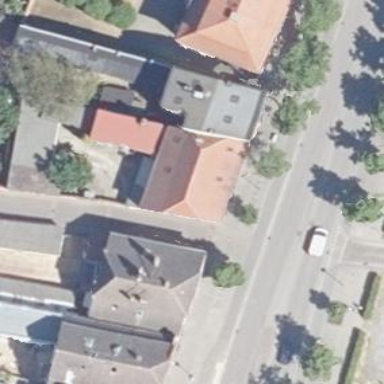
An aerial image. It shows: Bakery located inside building.